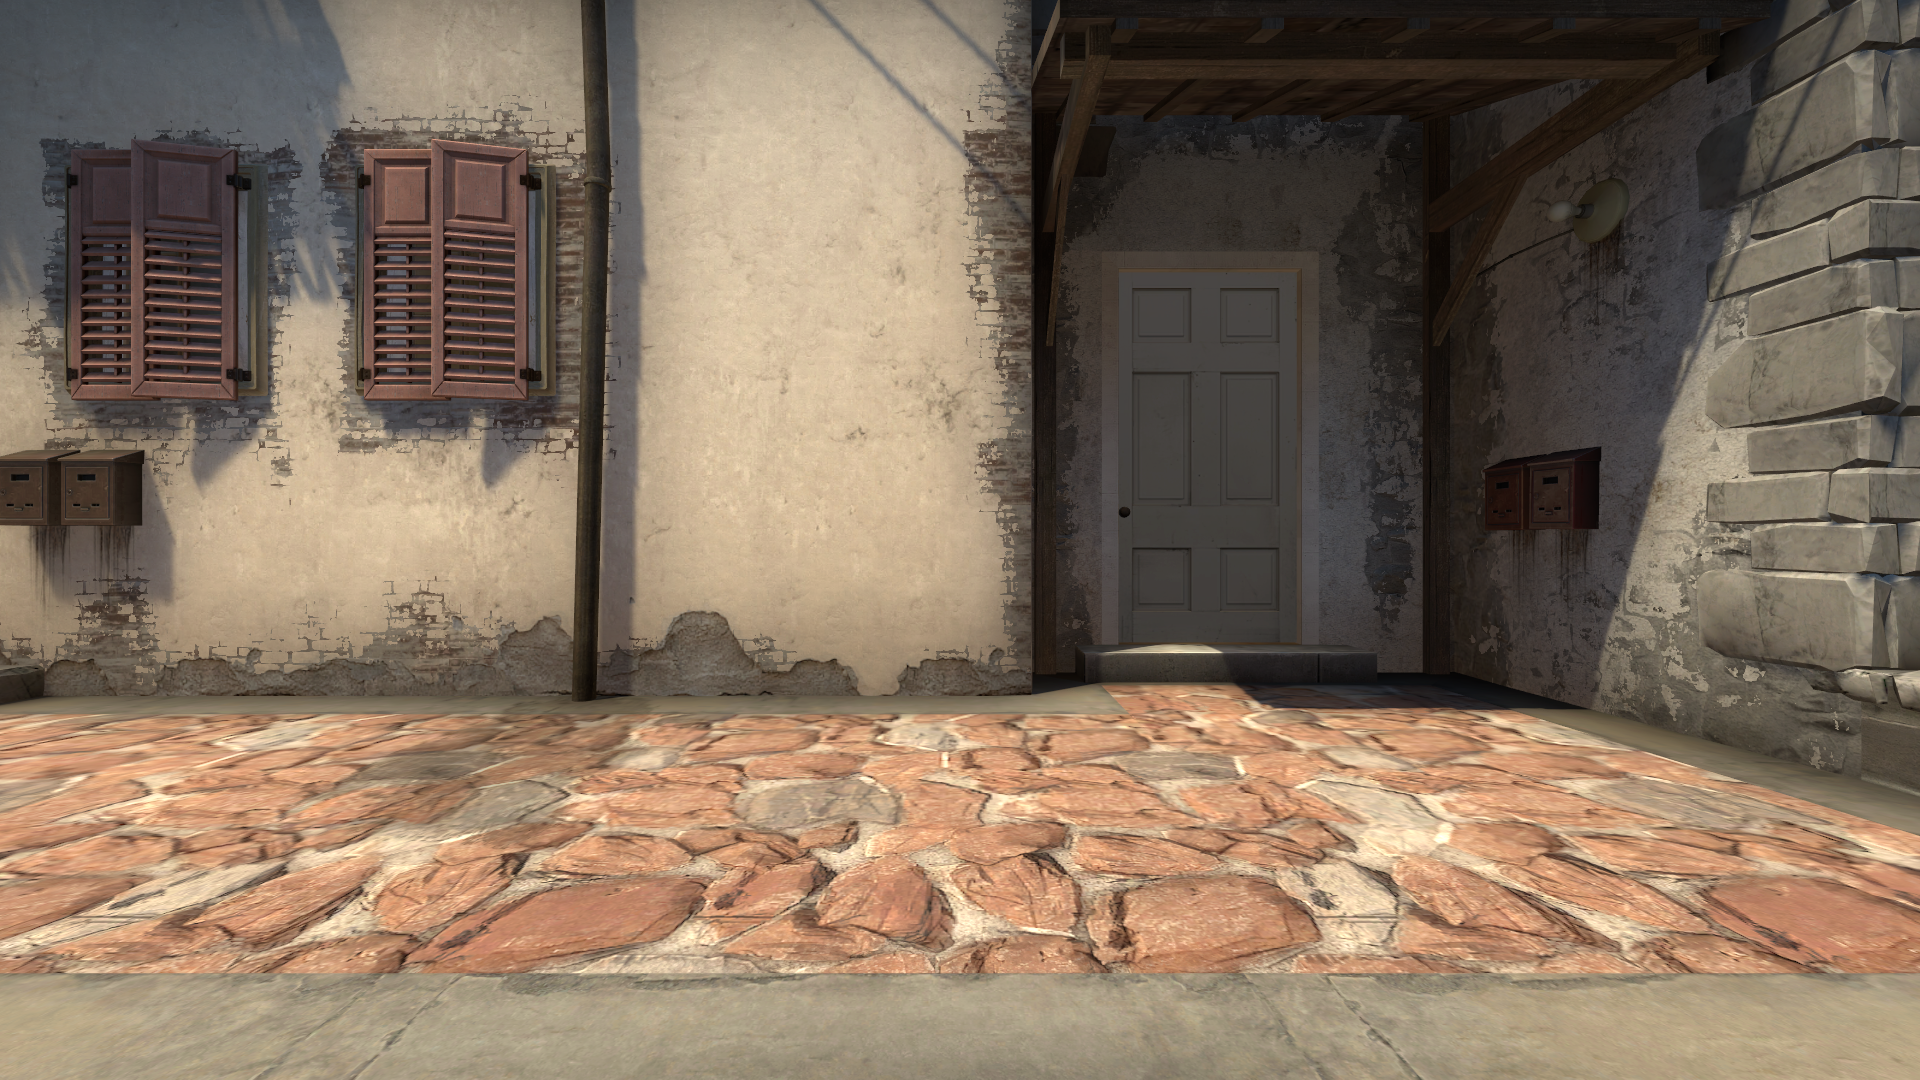
Map: de_inferno